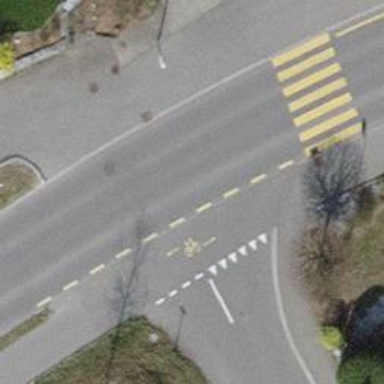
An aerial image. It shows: Crossing on the road.